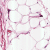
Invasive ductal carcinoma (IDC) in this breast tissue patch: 0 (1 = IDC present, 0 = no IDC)